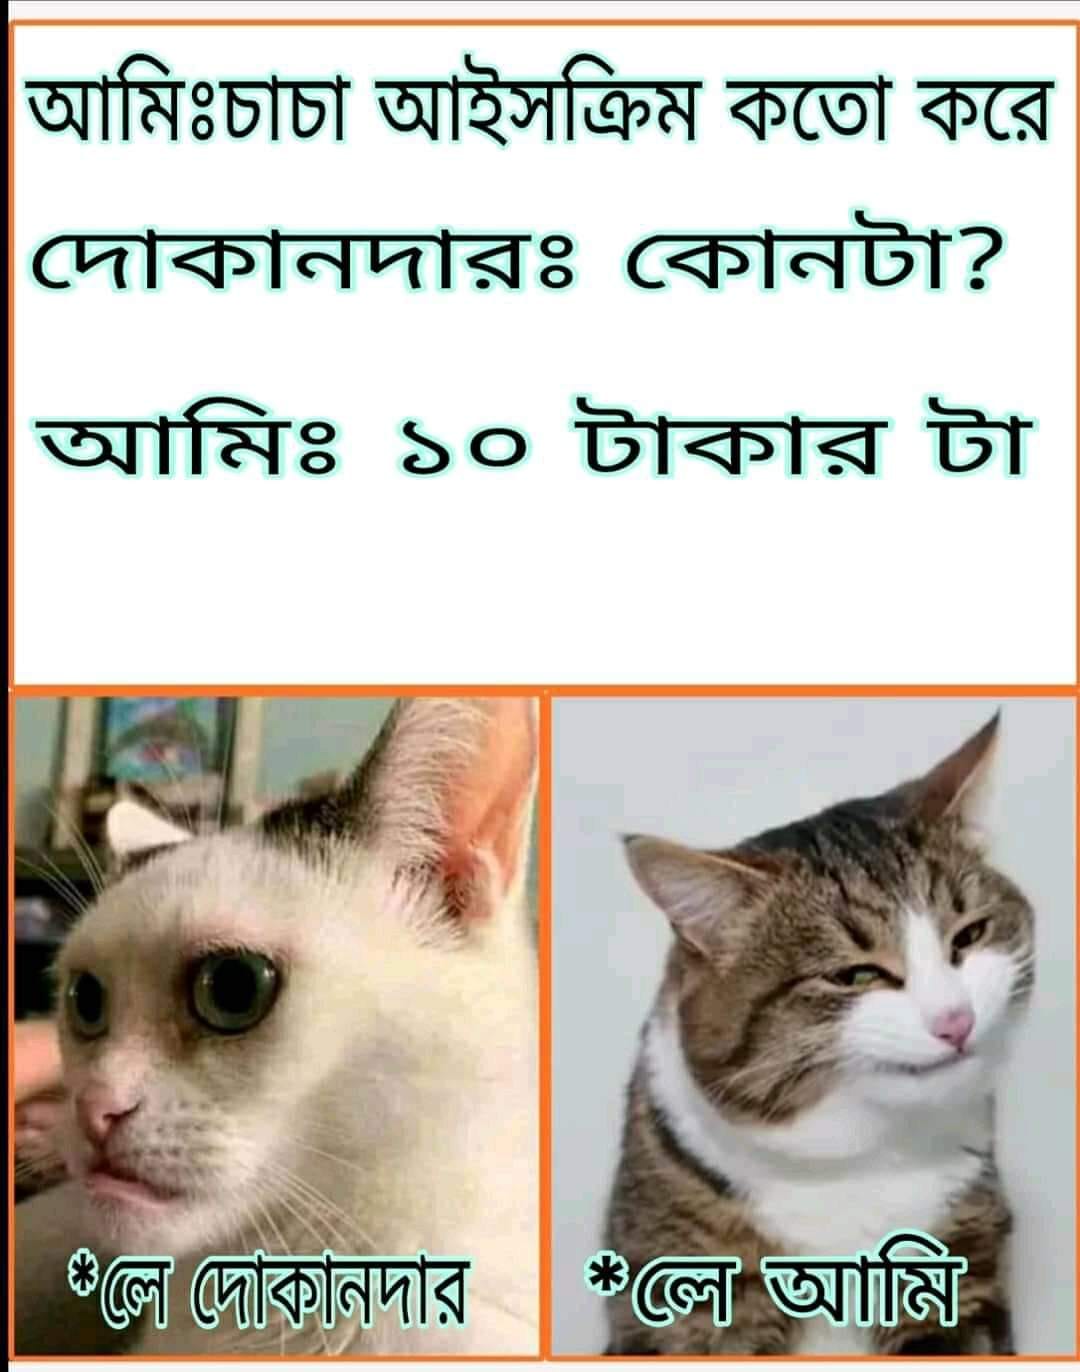
Caption: আমিঃ চাচা আইস্ক্রিম কতো করে     দোকানদারঃ কোনটা ? আমিঃ ১০ টাকার টা    *লে দোকানদার    *লে আমি
Label: non-hate